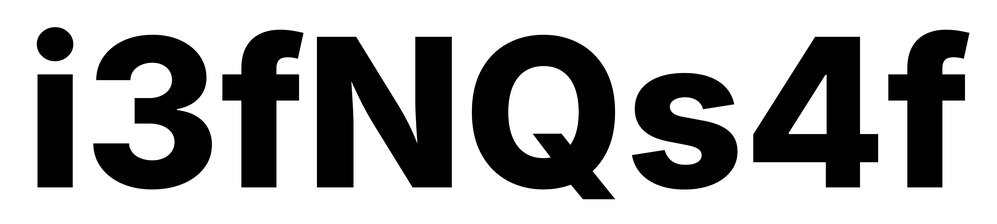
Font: Inter_ExtraBold